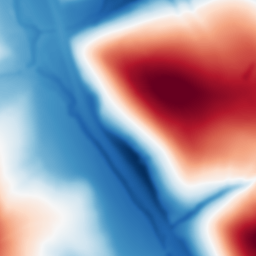
Category: multiscale
Decomposition family: dog
Decomposition parameters: sigma_low: 2
sigma_high: 100
Upsampling method: linear_exact
Upsampling parameters: scale: 4
Upsampling scale: 4